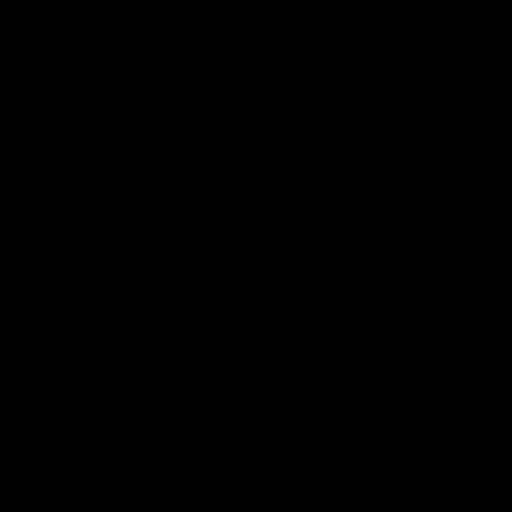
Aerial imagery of cape in Maryland named Weir Point containing open water and herbaceous wetlands